Question: I've been trying to implement Google In-App Billing into one of my Android apps by following <URL>
but I get the error that "IabHelper cannot be resolved to a type" after following the steps for an "Existing Project". I've added a picture as well.
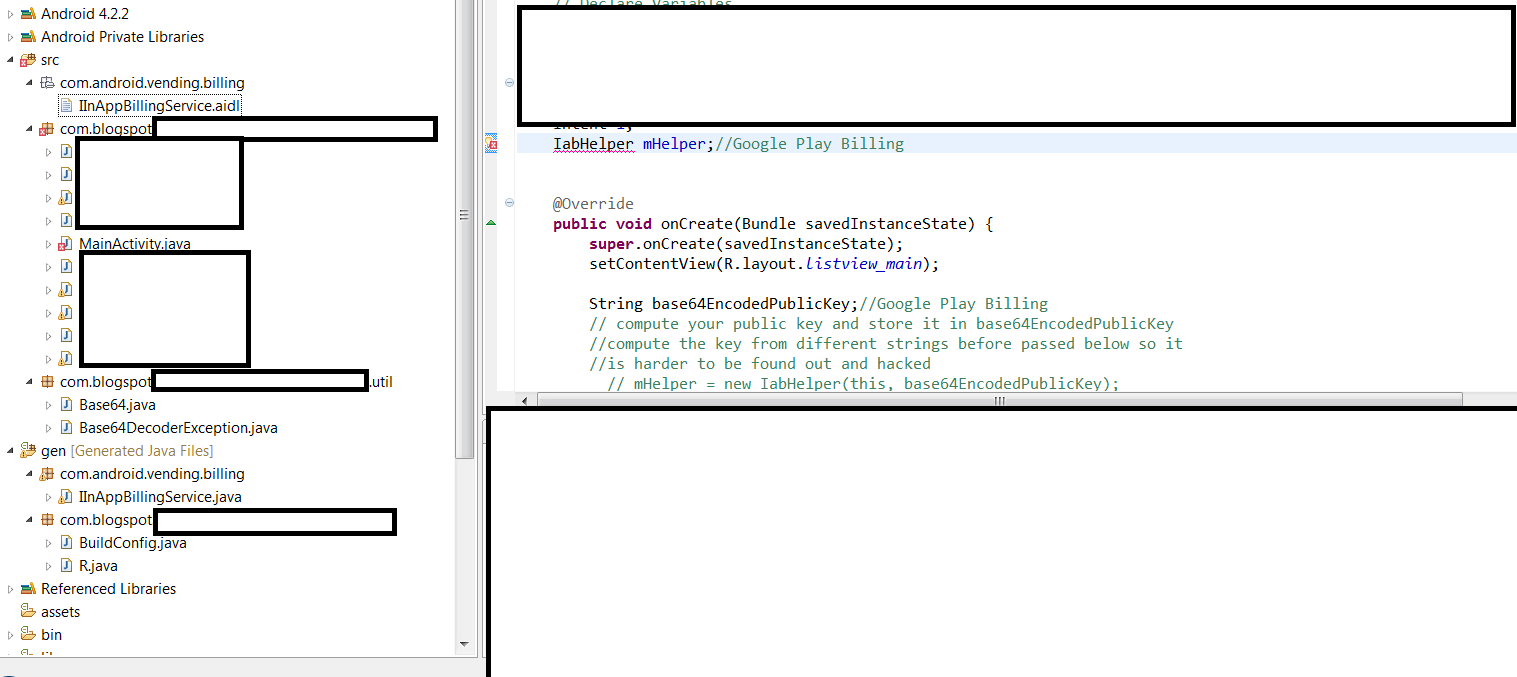
Answer: Make sure you have followed :
> Add the helper classes from the /util directory of the TrivialDrive sample to your project. Remember to change the package name declarations in those files accordingly so that your project compiles correctly.
You need to copy all the classes under 'com.example.android.trivialdrivesample.util' and put them in your project. 'IabHelper' is one of them and seems to be what you are missing.